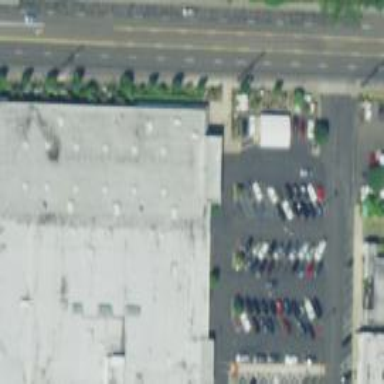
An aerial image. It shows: Parking space.